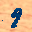
Label: 9